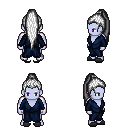
a pixel art fantasy rpg character, male body template, dark elf, purple skin, blue robe, metal pants, white extra-long topknot hairstyle, gray slippers, four views (front, back, left, right), 2x2 character sprite sheet, small pixel art, hard edges, no anti-aliasing